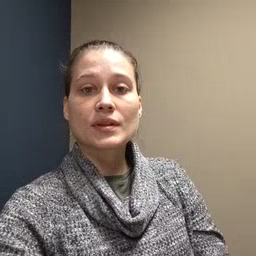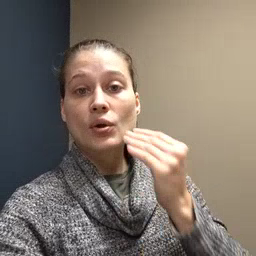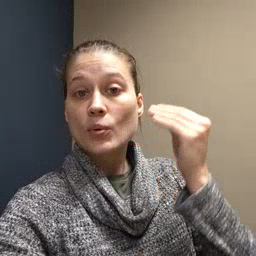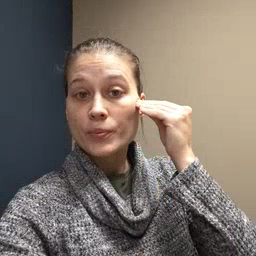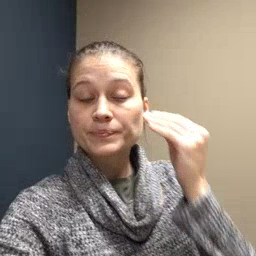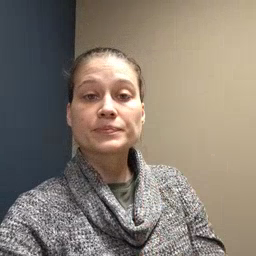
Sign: home